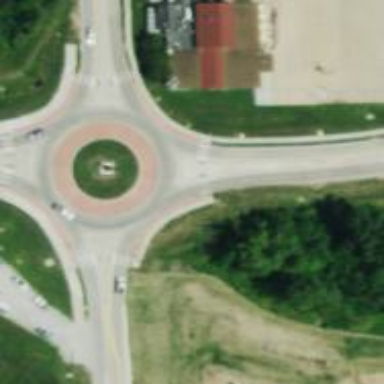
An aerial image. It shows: Secondary road leading to roundabout.